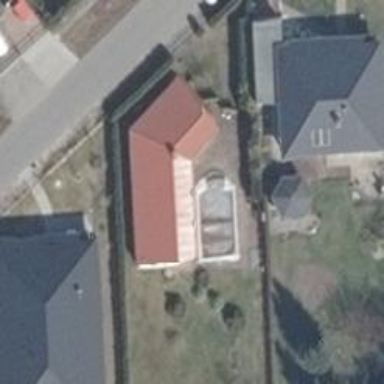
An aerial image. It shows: Swimming pool located in leisure land.